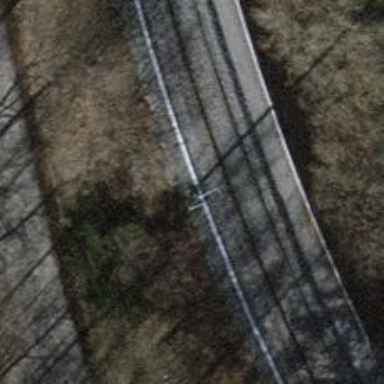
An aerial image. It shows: Catenary mast for power lines.